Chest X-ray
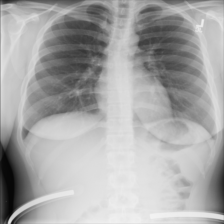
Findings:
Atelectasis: negative
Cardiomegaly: negative
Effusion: negative
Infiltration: negative
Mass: negative
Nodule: negative
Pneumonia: negative
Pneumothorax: negative
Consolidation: negative
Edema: negative
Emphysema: negative
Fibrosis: negative
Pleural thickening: negative
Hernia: negative